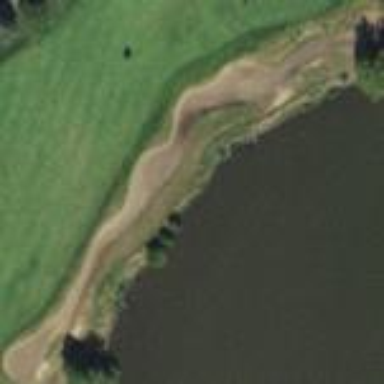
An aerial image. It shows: Sandy area is golf bunker.